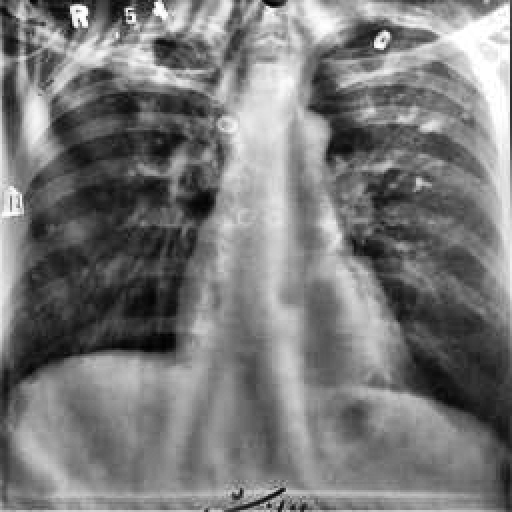
Finding: TUBERCULOSIS